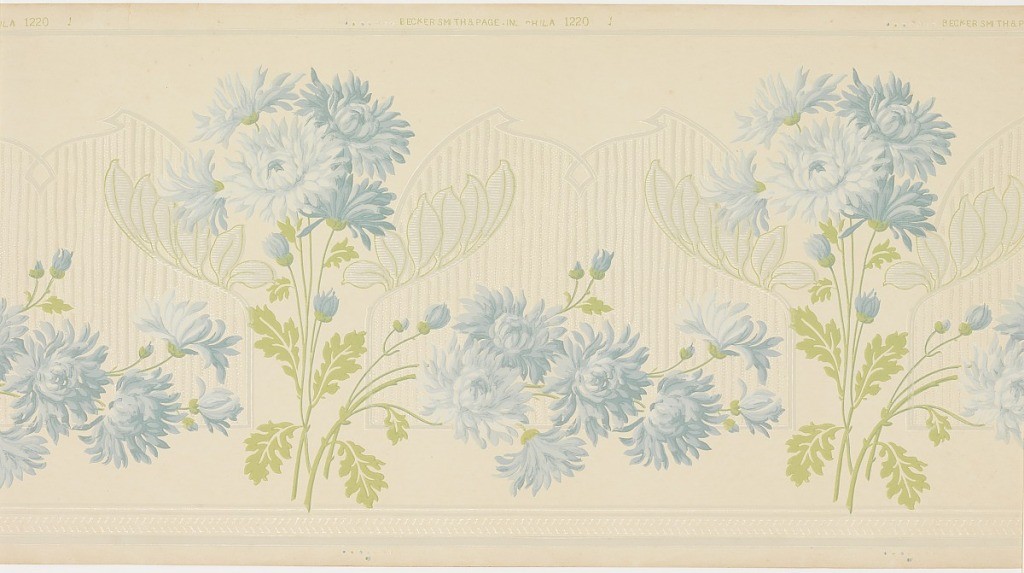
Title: Frieze
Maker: Becker, Smith & Page, Inc., founded 1899
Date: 1905–1915
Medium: Machine-printed paper, liquid mica
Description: Bouquets of blue flowers. The lower right stem leans down, forming the adjoining motif with the next bouquet. Mica-stripe pattern in background. Printed in blue, green , white mica on an off-white ground.